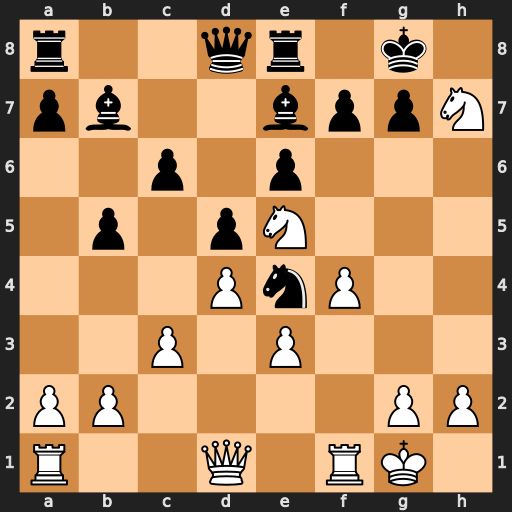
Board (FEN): r2qr1k1/pb2bppN/2p1p3/1p1pN3/3PnP2/2P1P3/PP4PP/R2Q1RK1
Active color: w
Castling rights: -
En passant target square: -
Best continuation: Qh5 g6 Nxg6 fxg6 Qxg6+